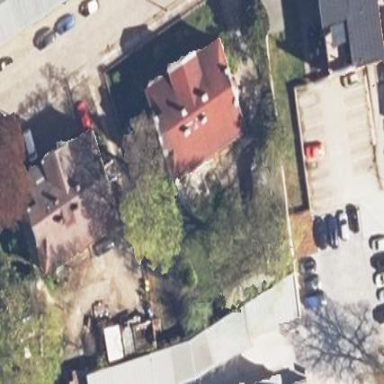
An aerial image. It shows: Detached building with hipped roof shape.